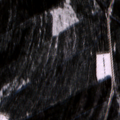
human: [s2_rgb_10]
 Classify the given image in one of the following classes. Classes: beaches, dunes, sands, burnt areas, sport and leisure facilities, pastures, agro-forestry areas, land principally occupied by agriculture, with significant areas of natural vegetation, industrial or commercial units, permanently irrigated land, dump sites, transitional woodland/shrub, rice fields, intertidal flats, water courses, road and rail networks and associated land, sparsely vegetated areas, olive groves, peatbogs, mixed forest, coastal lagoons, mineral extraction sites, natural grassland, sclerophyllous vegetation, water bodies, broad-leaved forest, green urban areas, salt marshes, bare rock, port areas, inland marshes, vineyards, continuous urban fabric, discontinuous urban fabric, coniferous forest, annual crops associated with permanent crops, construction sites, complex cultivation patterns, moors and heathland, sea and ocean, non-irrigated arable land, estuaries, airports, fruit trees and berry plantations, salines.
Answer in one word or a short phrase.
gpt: coniferous forest, transitional woodland/shrub